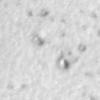
Label: no_change